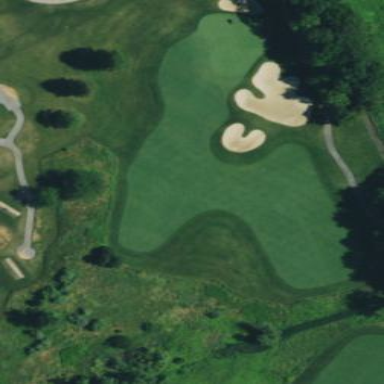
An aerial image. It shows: Grassy area designated as golf fairway.